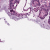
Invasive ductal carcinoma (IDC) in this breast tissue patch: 1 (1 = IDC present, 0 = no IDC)